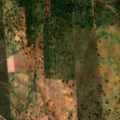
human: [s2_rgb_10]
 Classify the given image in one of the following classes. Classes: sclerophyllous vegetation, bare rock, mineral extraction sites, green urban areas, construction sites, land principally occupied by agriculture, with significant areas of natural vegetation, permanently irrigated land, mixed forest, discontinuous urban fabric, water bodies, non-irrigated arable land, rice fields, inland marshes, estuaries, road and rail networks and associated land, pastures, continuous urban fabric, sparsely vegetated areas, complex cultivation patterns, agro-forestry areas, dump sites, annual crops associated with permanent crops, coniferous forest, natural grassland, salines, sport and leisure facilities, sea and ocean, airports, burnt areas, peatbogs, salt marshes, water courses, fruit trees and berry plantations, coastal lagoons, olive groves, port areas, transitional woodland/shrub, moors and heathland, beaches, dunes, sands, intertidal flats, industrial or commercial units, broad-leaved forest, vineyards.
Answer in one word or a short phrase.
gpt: non-irrigated arable land, olive groves, agro-forestry areas, transitional woodland/shrub